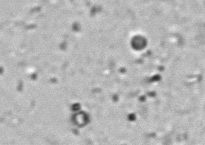
Label: Phaeocystis_debris